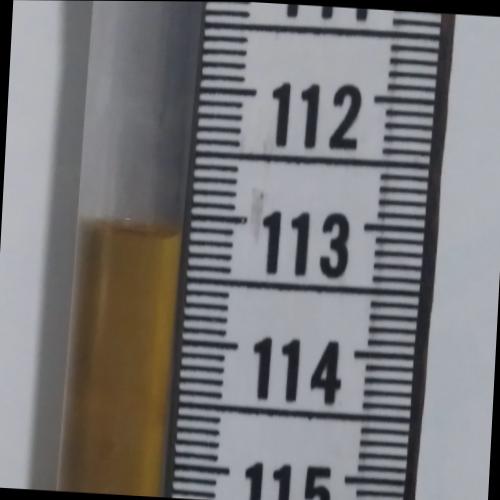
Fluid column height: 113.1 cm